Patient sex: M
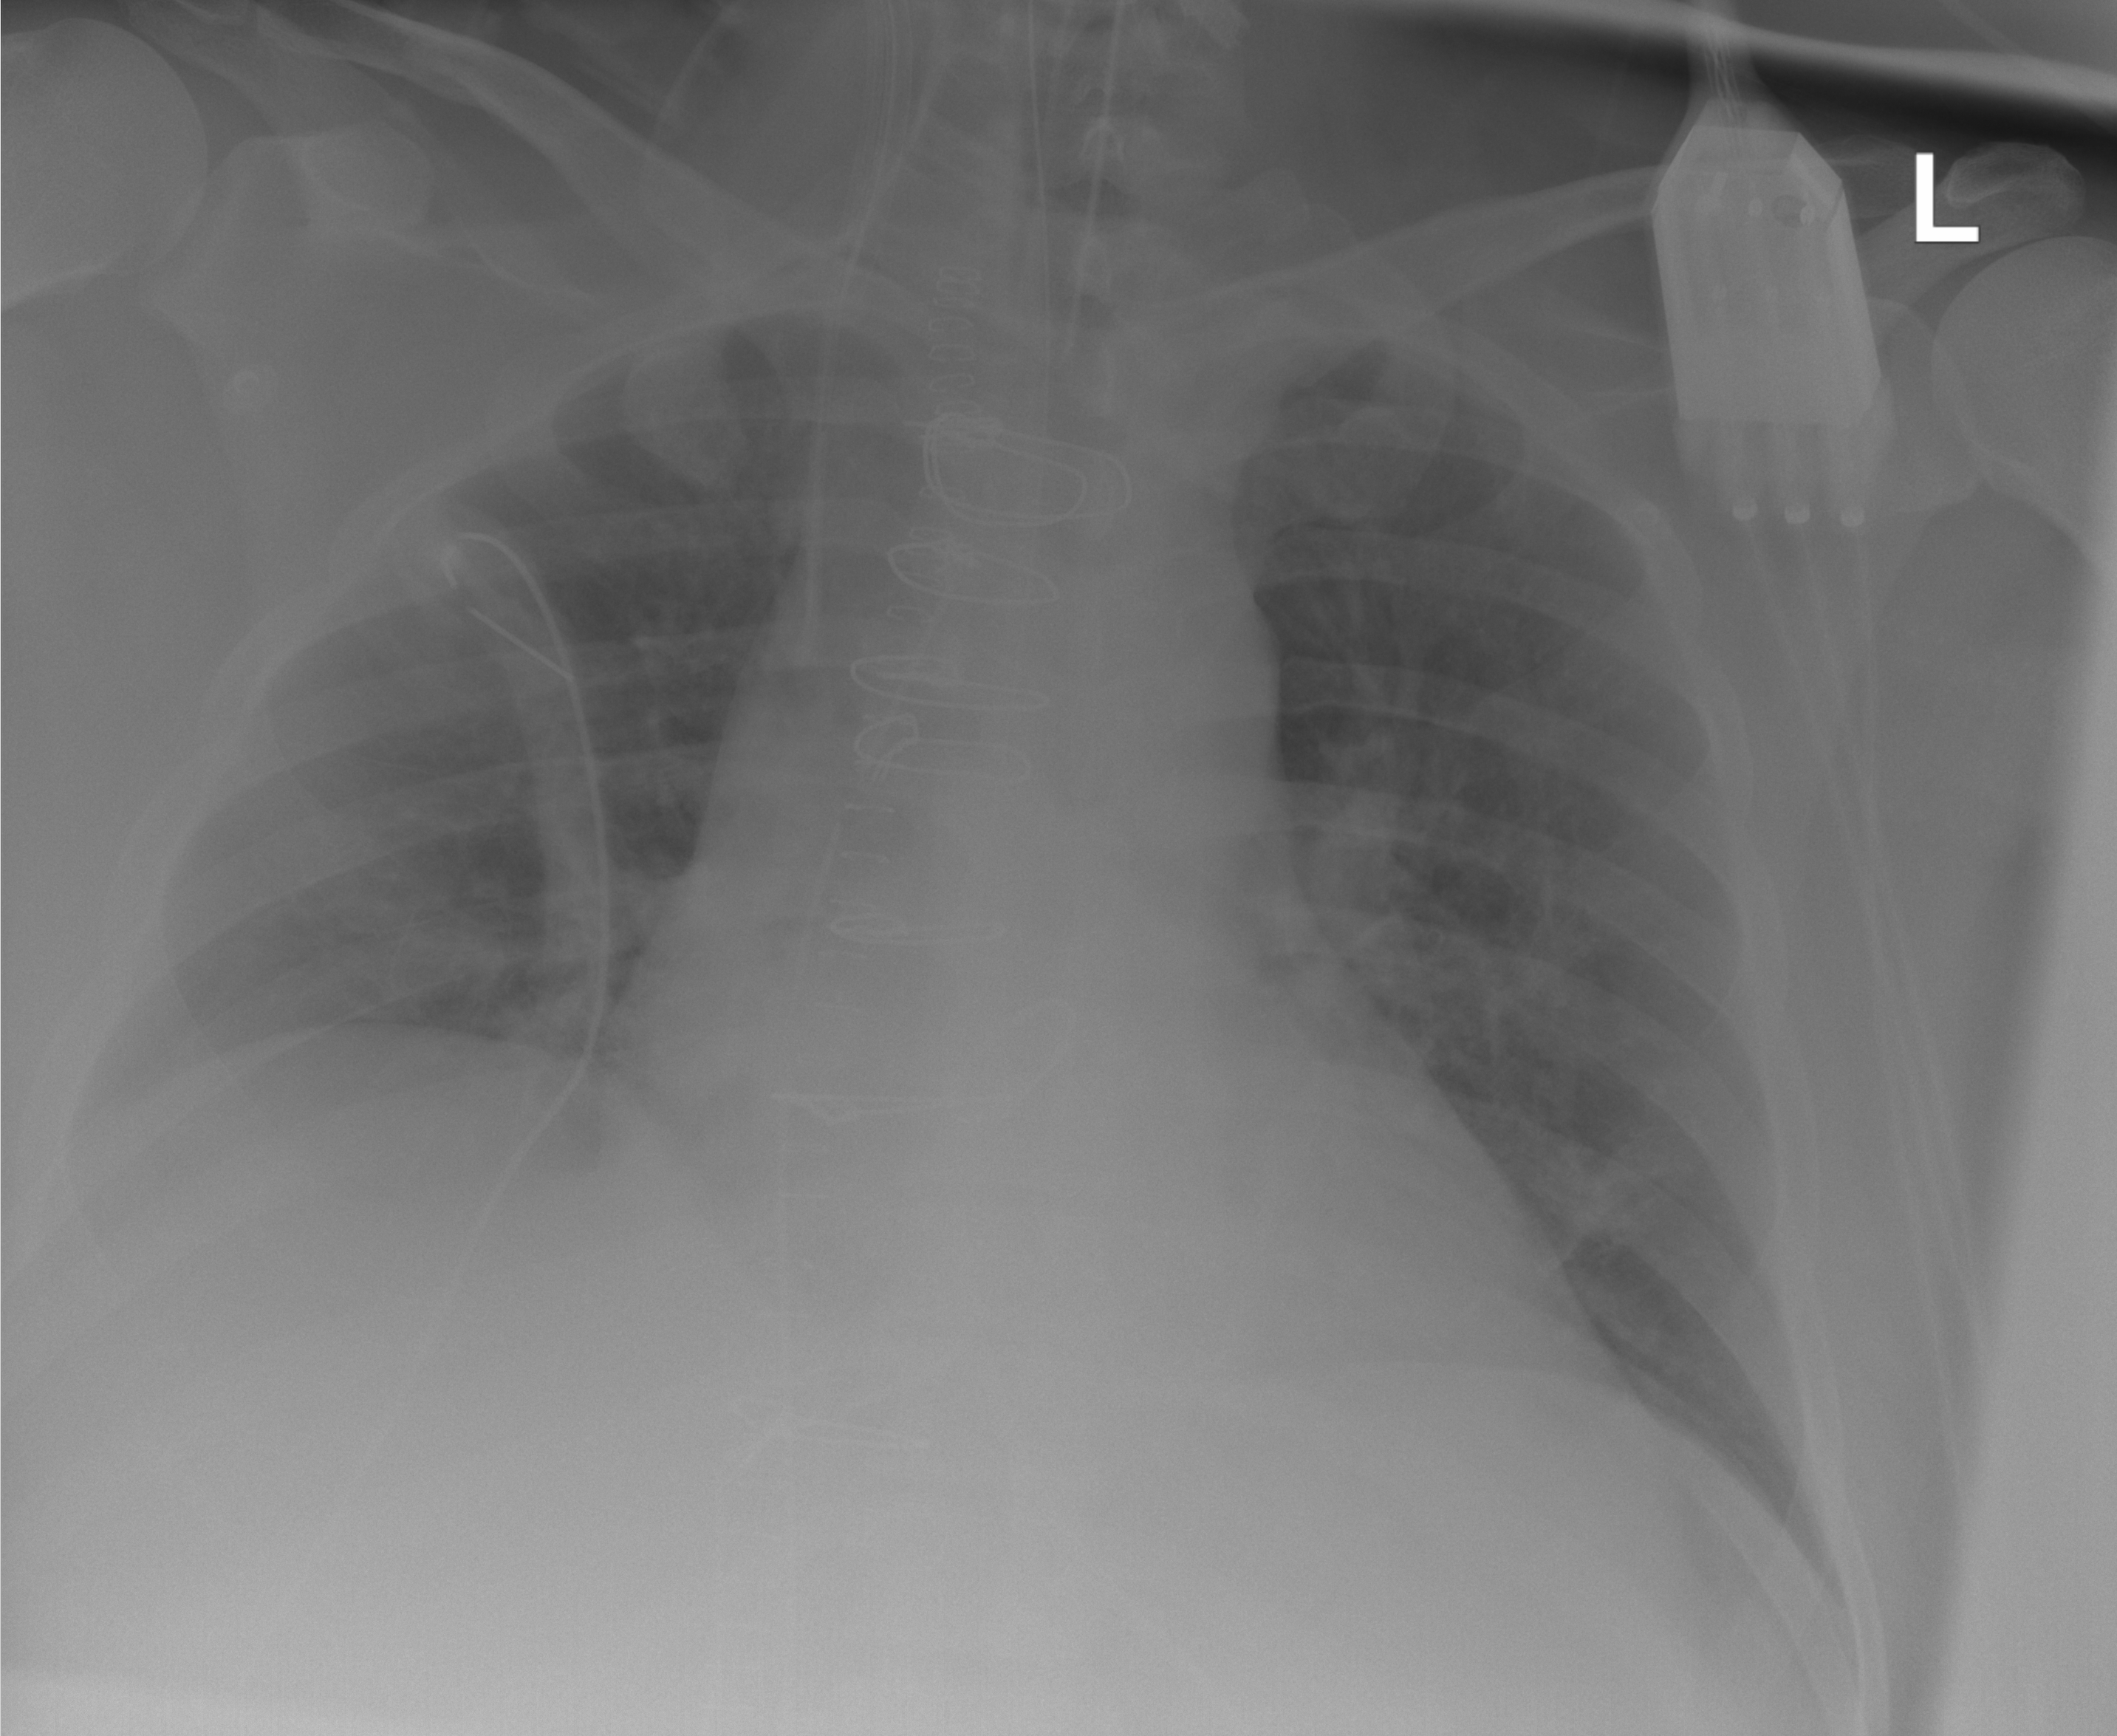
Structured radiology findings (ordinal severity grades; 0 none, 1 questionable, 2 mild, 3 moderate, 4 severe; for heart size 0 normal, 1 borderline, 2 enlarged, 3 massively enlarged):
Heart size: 2
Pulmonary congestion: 0
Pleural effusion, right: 2
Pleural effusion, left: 0
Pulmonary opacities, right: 0
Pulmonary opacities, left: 0
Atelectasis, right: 0
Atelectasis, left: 0